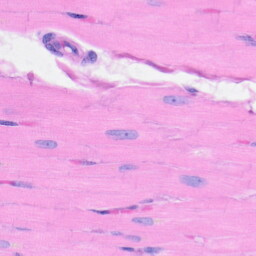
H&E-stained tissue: Heart